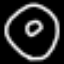
Label: donut